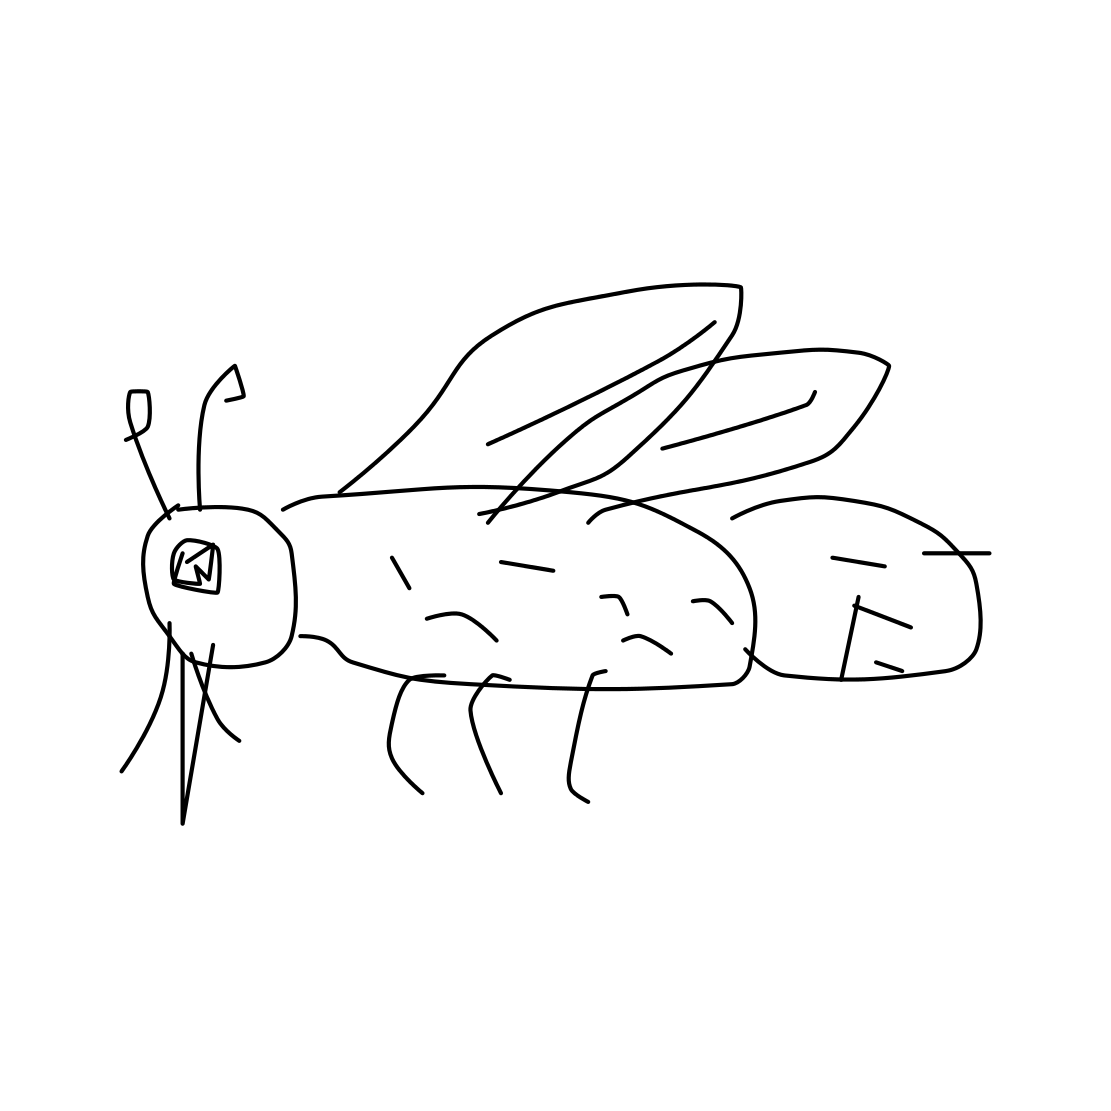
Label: bee